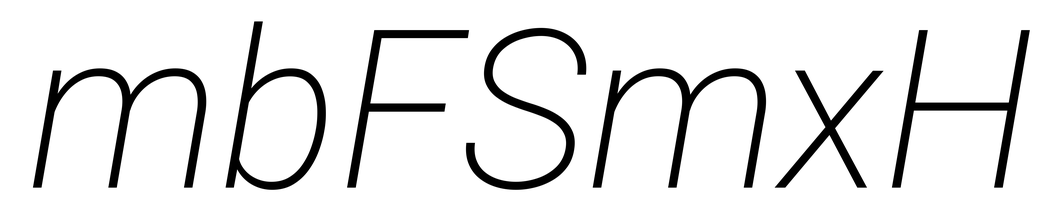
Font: Roboto-Italic_ExtraLight_Italic